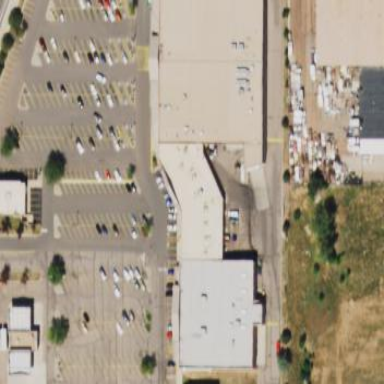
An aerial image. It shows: Building that houses supermarket.